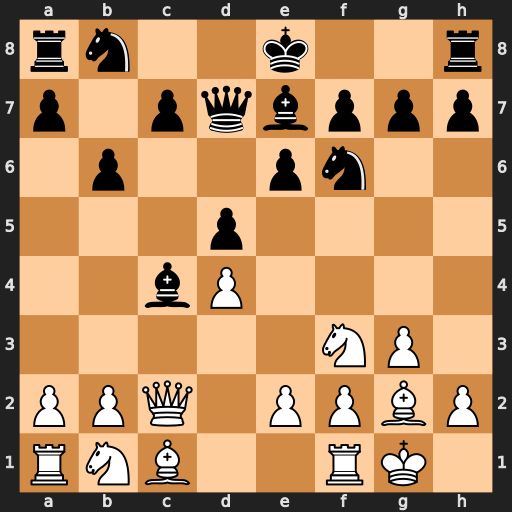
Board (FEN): rn2k2r/p1pqbppp/1p2pn2/3p4/2bP4/5NP1/PPQ1PPBP/RNB2RK1
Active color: w
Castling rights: kq
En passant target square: -
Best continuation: Ne5 Qc8 Nxc4